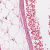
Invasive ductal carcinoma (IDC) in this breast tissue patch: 0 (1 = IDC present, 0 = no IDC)